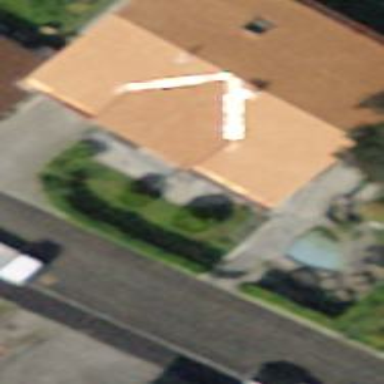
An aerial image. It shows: Residential building.